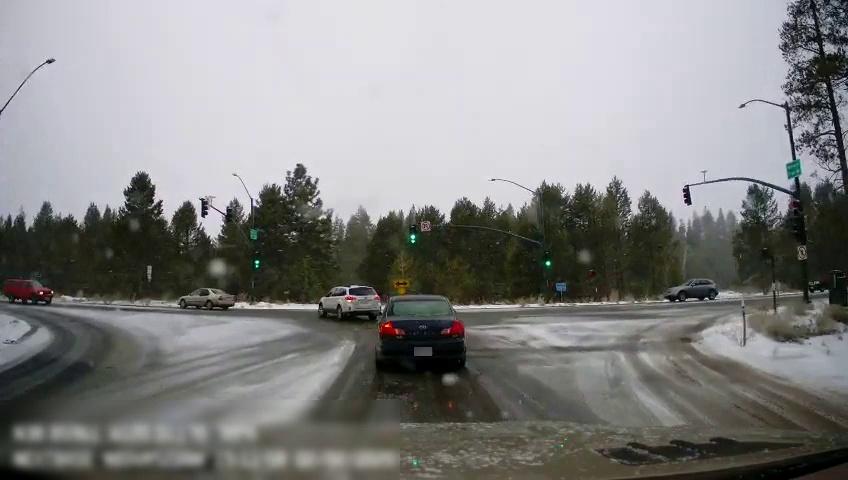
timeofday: Day
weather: Snowy
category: Drivable Space
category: Vehicles | Car
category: Vehicles | SUV
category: Vehicles | Car
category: Vehicles | SUV
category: Vehicles | SUV
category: Vehicles | SUV
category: Traffic | Lights
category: Traffic | Lights
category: Traffic | Lights
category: Traffic | Lights
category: Traffic | Signs
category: Traffic | Lights
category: Traffic | Lights
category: Traffic | Signs
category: Traffic | Lights
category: Traffic | Signs
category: Traffic | Signs
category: Traffic | Signs
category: Traffic | Lights
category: Traffic | Signs
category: Traffic | Signs